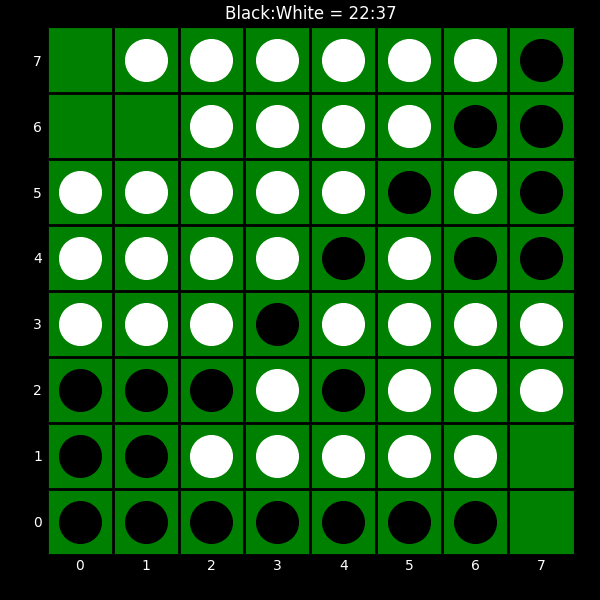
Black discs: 22
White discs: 37